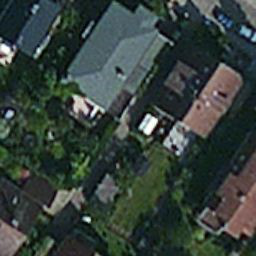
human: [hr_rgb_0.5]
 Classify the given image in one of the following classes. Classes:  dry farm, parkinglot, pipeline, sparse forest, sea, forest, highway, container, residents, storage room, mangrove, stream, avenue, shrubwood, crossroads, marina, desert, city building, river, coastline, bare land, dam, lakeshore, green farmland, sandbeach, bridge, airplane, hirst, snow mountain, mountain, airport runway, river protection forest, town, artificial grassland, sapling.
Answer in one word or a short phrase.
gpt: residents